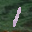
Label: 1